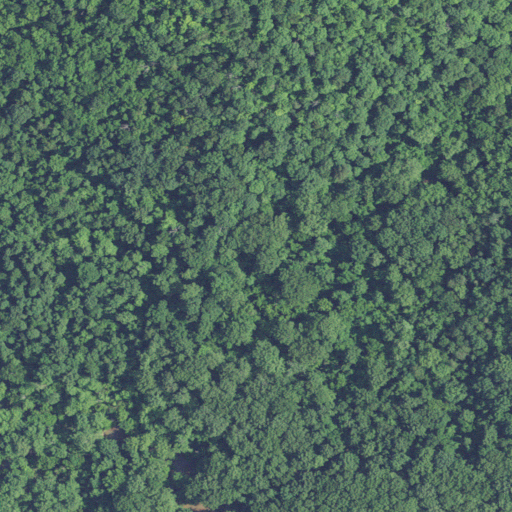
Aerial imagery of valley in West Virginia named Tacoma Hollow containing deciduous forest, woody wetlands, and mixed forest